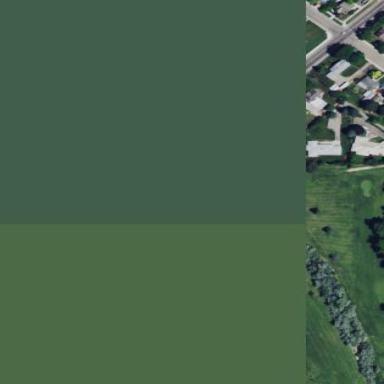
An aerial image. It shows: Golf course.